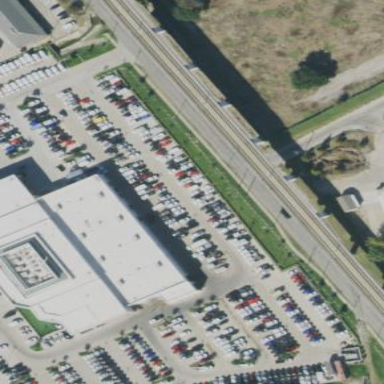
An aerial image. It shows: Building housing car shop.